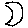
Label: moon